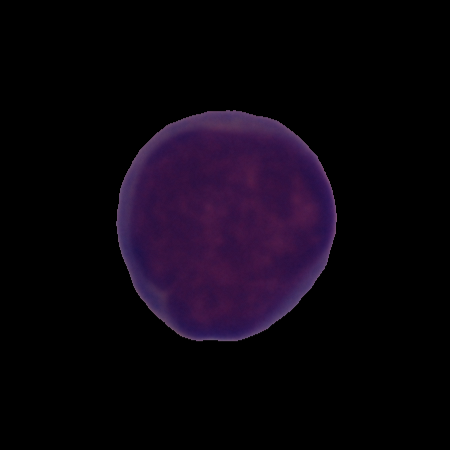
Label: cancer